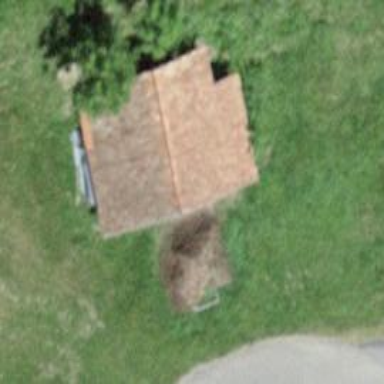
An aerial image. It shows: Rural barn.